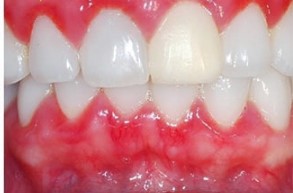
Condition: Gingivitis